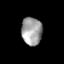
Tissue: skin
Cell type: Others
Senescence score: 0.6992
Nuclear area (px): 558
Mean DAPI intensity: 161.185